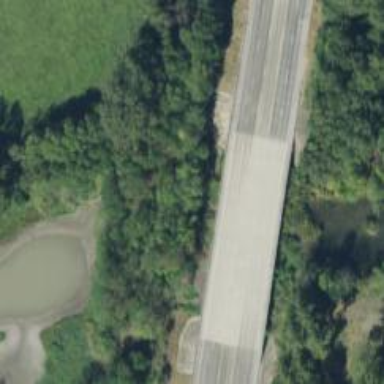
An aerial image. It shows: Secondary road crossing bridge.